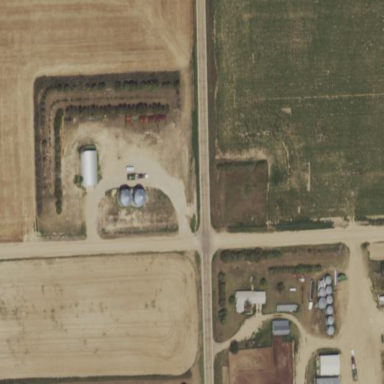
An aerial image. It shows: Farmyard area.